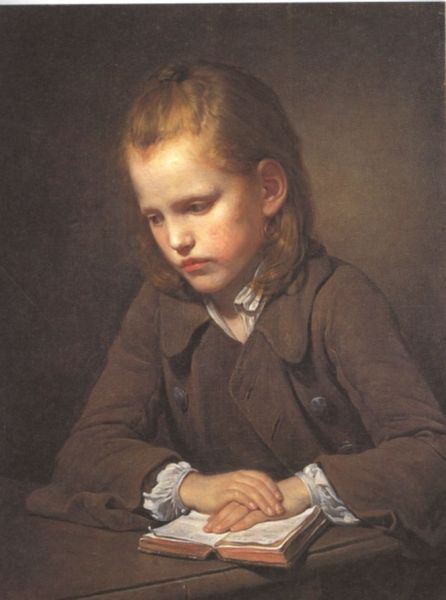
Titel: Lesender Schüler
Künstler: Jean-Baptiste Greuze
Institution: Edinburgh, National Gallery of Scottland
Schlagwörter: sitzen, tisch, jacke, jung, bluse, portrait, porträt, sitzend, kind, knopf, traurig, ölgemälde, realistisch, lesen, nachdenklich, knöpfe, dreiviertelprofil, buch, ölmalerei, abwesend, büchlein, aufgeknöpft, raurig